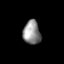
Tissue: lung
Cell type: Epithelial cells
Senescence score: 0.1822
Nuclear area (px): 408
Mean DAPI intensity: 141.9